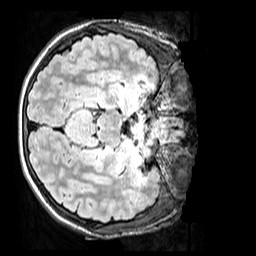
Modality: FLAIR
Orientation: axial
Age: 12
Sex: male
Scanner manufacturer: siemens
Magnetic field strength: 3 T
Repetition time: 5 s
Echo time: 0.388 s